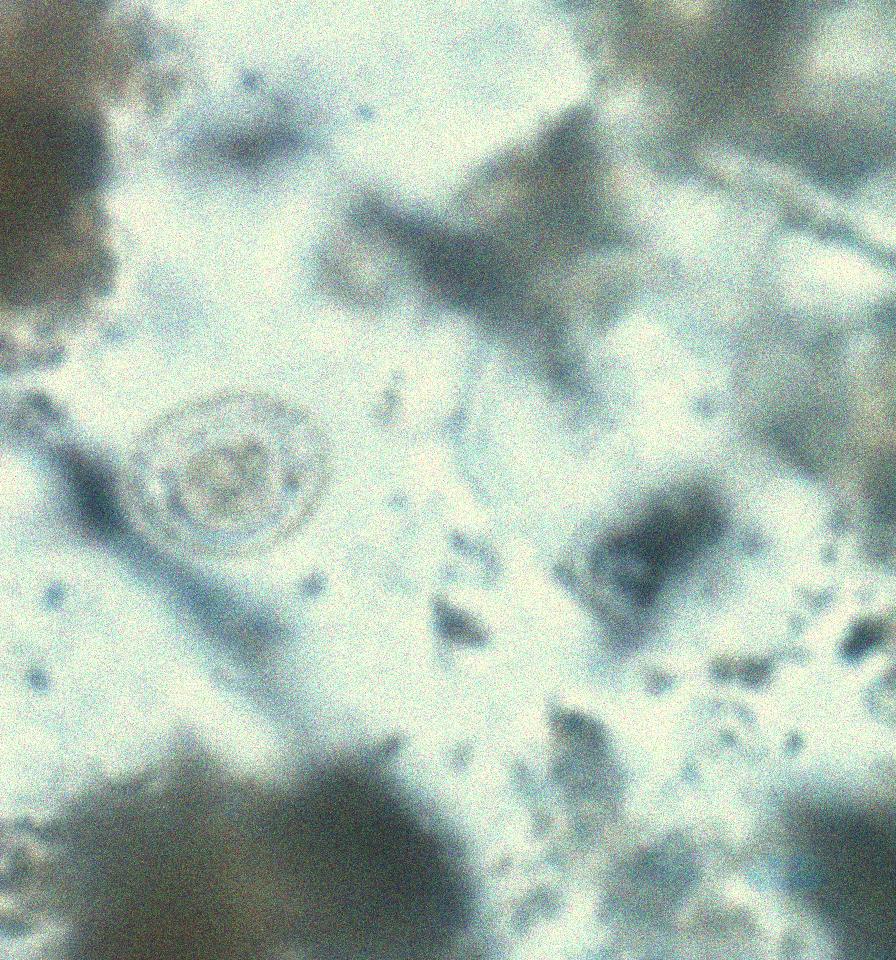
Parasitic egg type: Hymenolepis nana